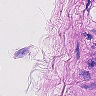
Metastatic tissue present: no